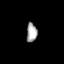
Tissue: prostate
Cell type: Endothelial cells
Senescence score: 0.7444
Nuclear area (px): 198
Mean DAPI intensity: 167.131